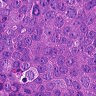
Metastatic tissue present: yes